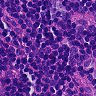
Metastatic tissue present: no